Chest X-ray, PA view. Patient: 53 years old, sex M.
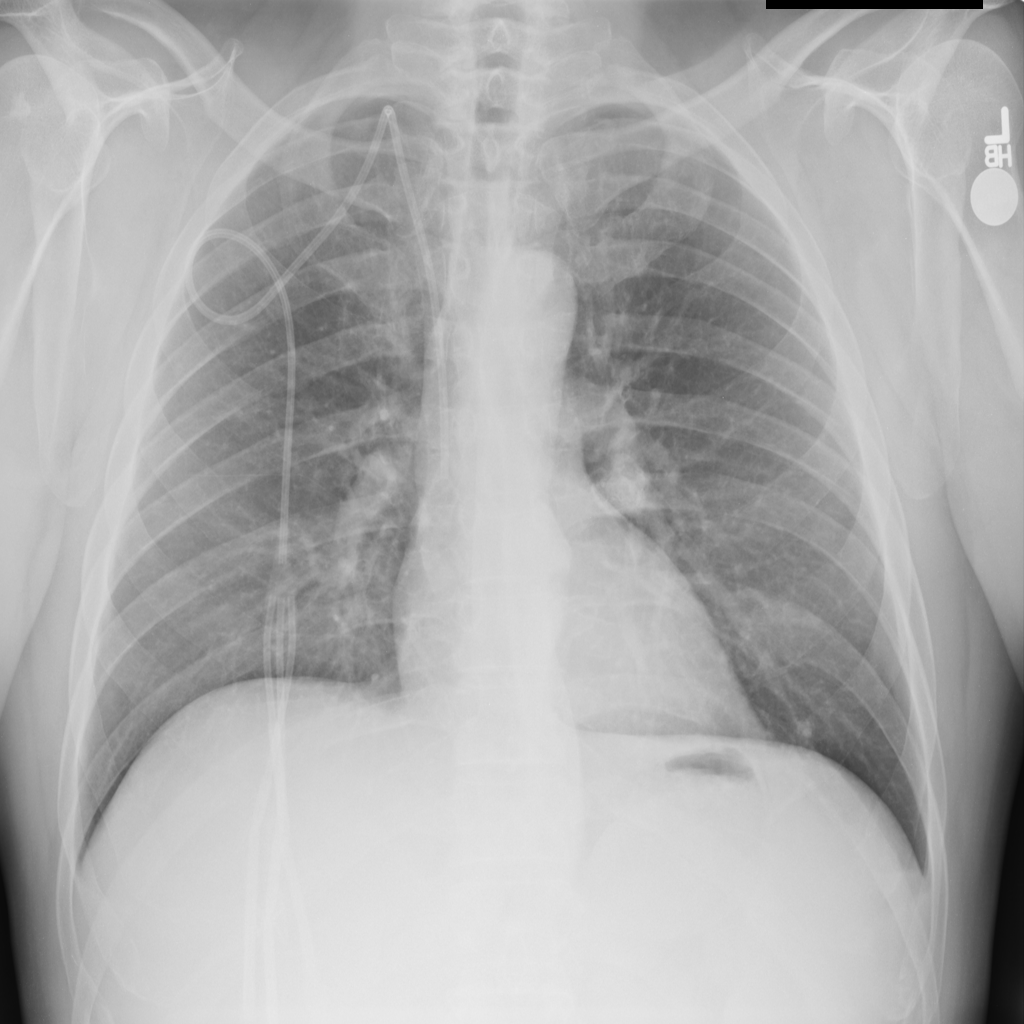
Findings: No Finding